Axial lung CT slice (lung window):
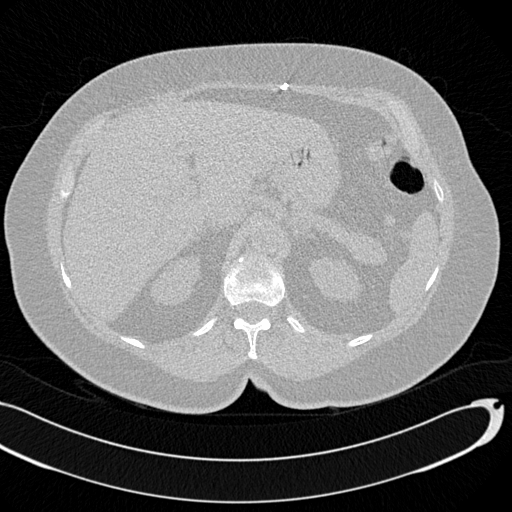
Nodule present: no